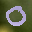
Label: 0